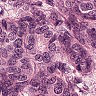
Metastatic tissue present: yes